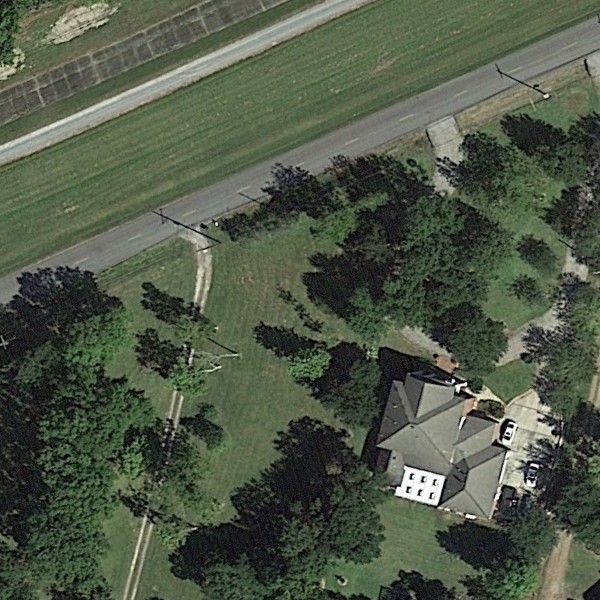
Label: SparseResidential